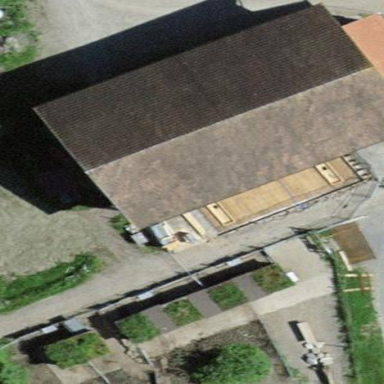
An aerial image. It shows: Farmyard area.